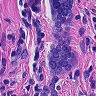
Metastatic tissue present: yes